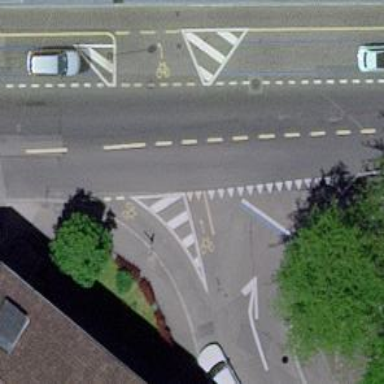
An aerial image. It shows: Kerb serving as barrier.